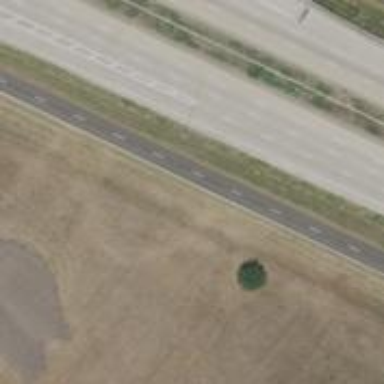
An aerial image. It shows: Tertiary road with frontage road along it.